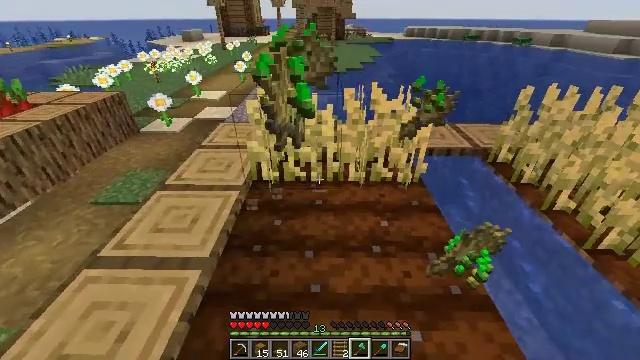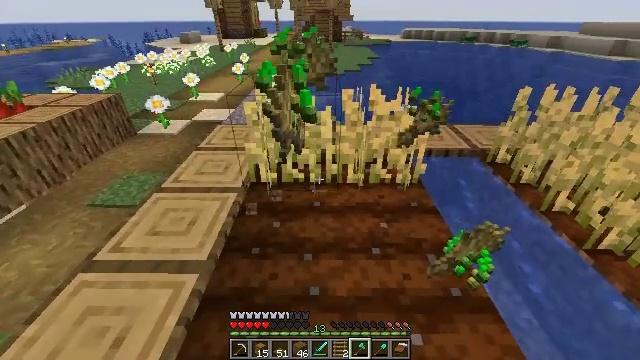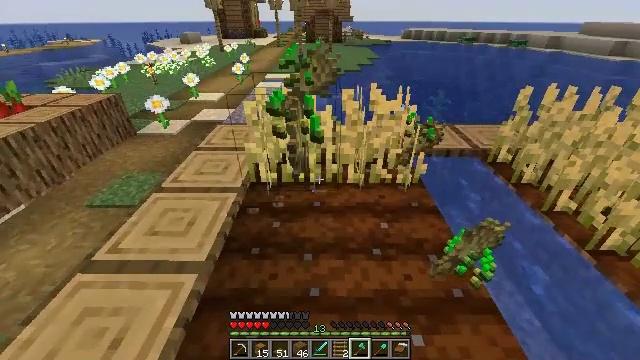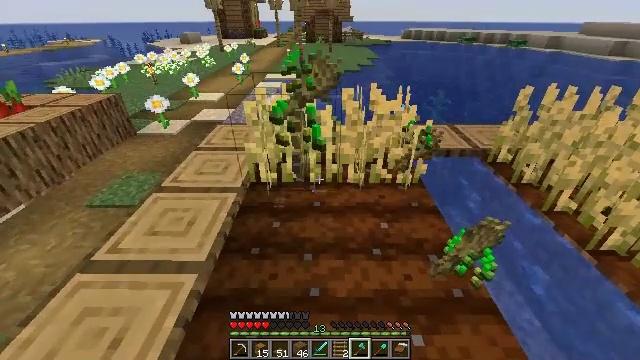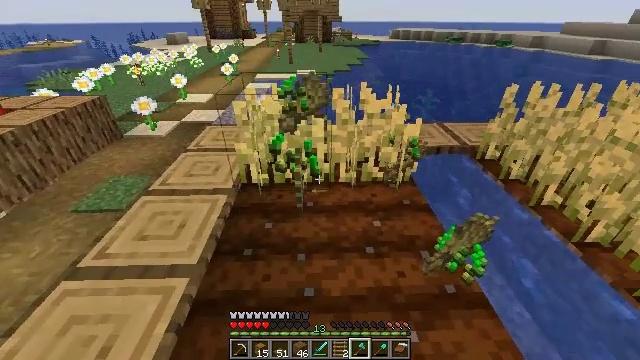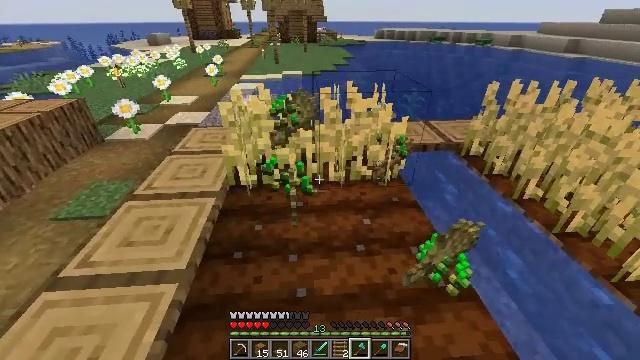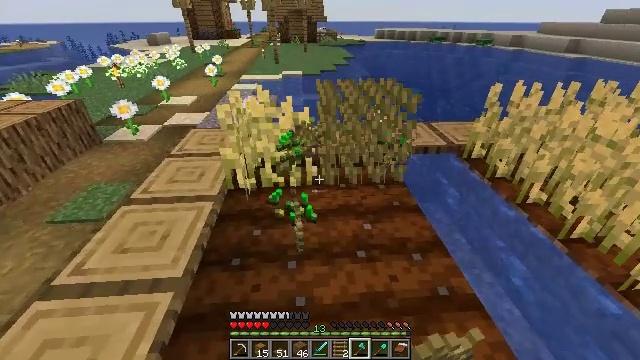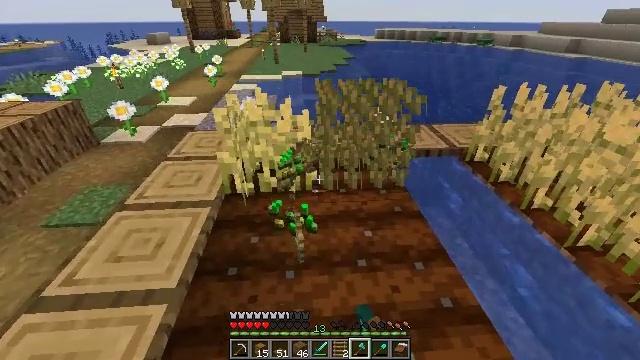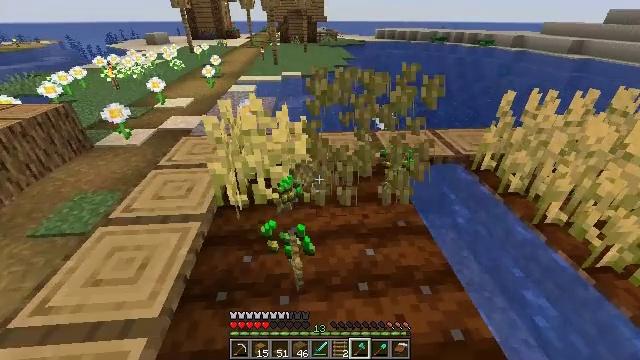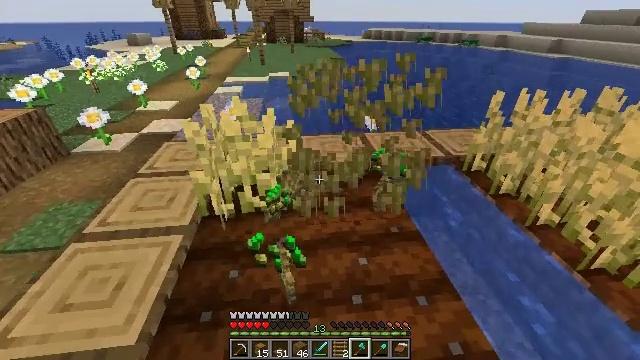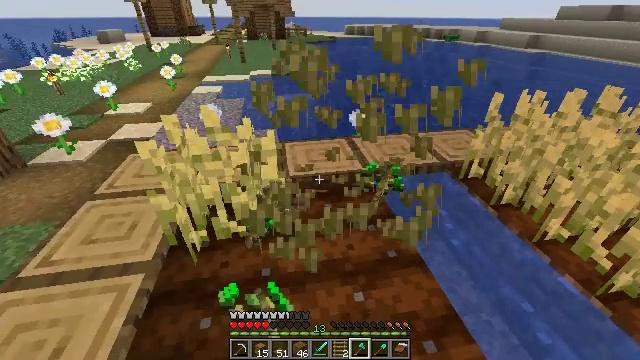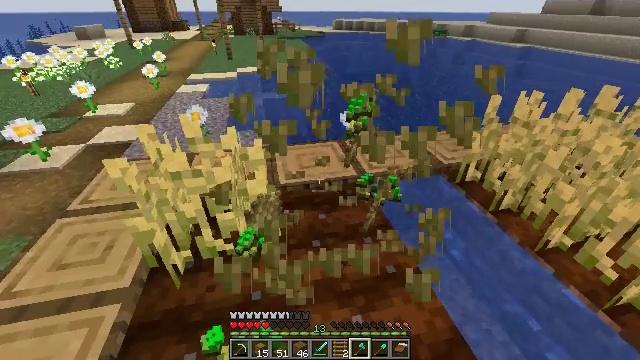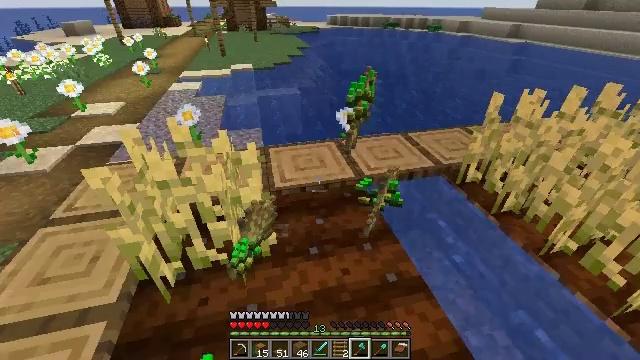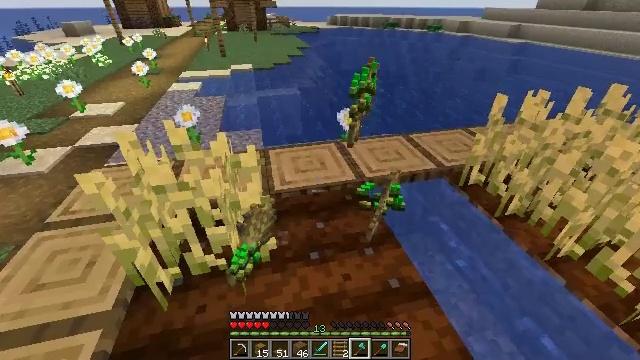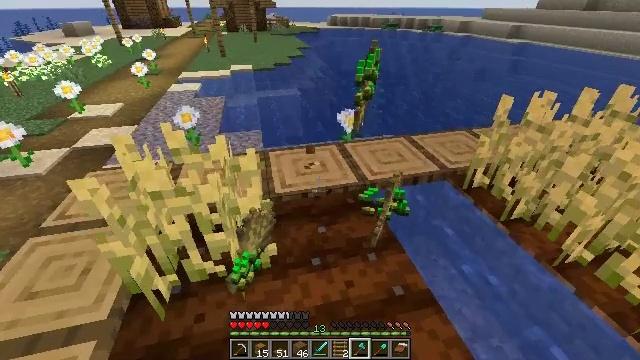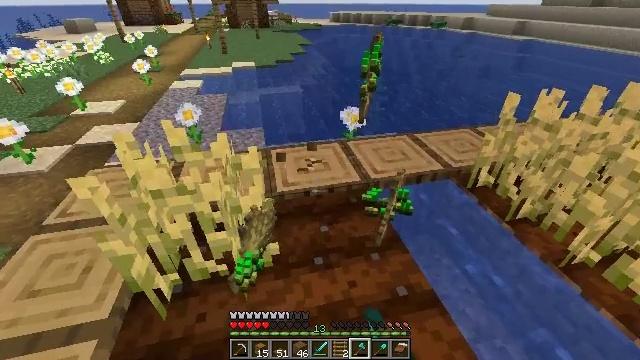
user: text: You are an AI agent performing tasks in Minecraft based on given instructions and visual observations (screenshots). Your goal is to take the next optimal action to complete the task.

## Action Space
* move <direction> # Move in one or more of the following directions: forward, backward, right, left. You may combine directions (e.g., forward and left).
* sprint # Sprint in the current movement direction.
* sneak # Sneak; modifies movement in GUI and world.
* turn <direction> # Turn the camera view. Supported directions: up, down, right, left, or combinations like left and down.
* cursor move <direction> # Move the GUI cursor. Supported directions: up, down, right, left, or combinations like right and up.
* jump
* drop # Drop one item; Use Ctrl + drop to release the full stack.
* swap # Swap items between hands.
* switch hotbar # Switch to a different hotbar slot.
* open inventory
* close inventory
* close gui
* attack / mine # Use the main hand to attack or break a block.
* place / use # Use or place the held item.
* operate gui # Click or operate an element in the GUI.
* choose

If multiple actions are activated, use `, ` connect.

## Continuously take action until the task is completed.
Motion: motion action
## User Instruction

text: Harvest wheat from the field.
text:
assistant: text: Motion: no_op
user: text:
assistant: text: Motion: no_op
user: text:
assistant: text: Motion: no_op
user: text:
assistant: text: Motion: turn right
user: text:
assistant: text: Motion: turn right
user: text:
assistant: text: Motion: move forward, attack / mine
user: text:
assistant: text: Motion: move forward, attack / mine
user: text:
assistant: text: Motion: move forward, attack / mine
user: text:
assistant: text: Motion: move forward, turn right
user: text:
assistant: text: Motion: move forward, turn right
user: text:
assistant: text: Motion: move forward, turn right
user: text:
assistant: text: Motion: turn right
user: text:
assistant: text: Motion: no_op
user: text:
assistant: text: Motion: attack / mine
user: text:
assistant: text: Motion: attack / mine
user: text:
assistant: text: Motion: turn left and down, attack / mine
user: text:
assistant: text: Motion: turn left and down, attack / mine
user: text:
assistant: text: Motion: turn left and down
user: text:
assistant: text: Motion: turn left
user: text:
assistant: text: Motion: turn left
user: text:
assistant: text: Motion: turn left
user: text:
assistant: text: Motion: attack / mine
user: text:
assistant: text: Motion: attack / mine
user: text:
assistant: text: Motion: turn right, attack / mine
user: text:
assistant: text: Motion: move forward and move left, turn right
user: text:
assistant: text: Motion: move forward and move left, turn right
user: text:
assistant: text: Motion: move forward and move left, turn right
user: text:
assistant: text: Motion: move forward and move left, turn right
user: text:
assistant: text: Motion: move forward and move left, turn right
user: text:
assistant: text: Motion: move forward and move left, turn right